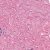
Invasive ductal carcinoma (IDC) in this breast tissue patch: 0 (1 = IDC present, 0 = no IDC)